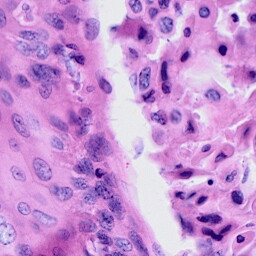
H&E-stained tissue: Cervix